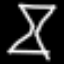
Label: hourglass